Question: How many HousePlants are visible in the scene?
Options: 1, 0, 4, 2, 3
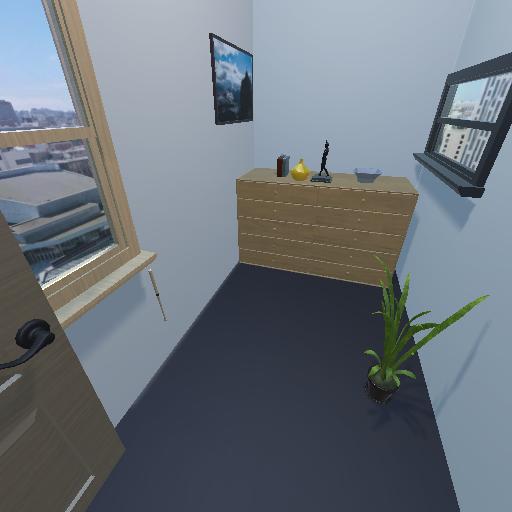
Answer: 1